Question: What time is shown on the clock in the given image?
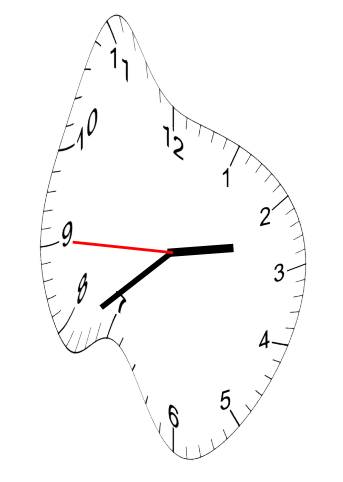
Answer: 02:38:45